Question: I have the following graph:

What I want to do is to increase the font size for X-axis and y-axis label.
To do that I use 'cex.lab' for this line of code:
'''
plot(datax2$tau_bar,datax2$anshit_norm,type="b",lty=4,col=mypalette[1],cex.lab=2.5,cex=1.5,lwd=3,main="",pch=8,font.main=1,xlab="",ylab="",xlim=c(0.01,0.4),ylim=c(0,1))
'''
But somehow the font size didn't change at all?
What's the way to do that?
This is the complete code that generate the figures:
'''
#!/usr/bin/env Rscript
library(RColorBrewer);
library(gregmisc);
dat<-read.table("http://dpaste.com/<PHONE>/plain/", header=F);
some_thres <- 38;
final_plot <- paste("Output.pdf",sep="");
# Renaming Variables
dat<-rename.vars(dat,c("V1","V2","V3","V4","V5","V6","V7","V8","V9","V10","V11"),c("cov","ed","err","tau_bar","true_c","true_t","true","false","ans_c","ans_t","ans_hit"));
cv <- c(35,50,100,200,300);
edis <- c(4,6);
errorp <- c(0,1,2,4);
# For line color
mypalette <- brewer.pal(10,"RdGy")
col_plot <- c(mypalette[2],mypalette[10]);
ltyp <- c(3,4,5,6,7,8)
pcht <- c(0,1,2);
pdf(final_plot,width=30,height=6)
#--------------------------------------------------
# Plotting
#--------------------------------------------------
op <- par(mfrow=c(1,5), xaxs="i", yaxs="i")
for (i in 1:length(cv)) {
for (k in 1:length(edis)){
datax <- subset(dat,cov==cv[i] & err==errorp[1] & ed==edis[k] & tau_bar <= 0.4 ,select = c(ed,true,false,tau_bar,ans_hit))
nofrow <- nrow(datax)
if (nofrow > 0 ) {
title <- paste(cv[i],"lim",sep="");
if(cv[i] == 50 & (edis[k]==0 || edis[k]==4)) next;
false_max <- max(datax$false);
true_max <- max(datax$true);
false_min <- min(datax$false);
true_min <- min(datax$true);
max_y <- max(false_max,true_max);
anshit_norm <- datax$ans_hit/some_thres
fptp_ratio <- (datax$false)/(datax$true + datax$false);
precision <- 1 - fptp_ratio;
datax2 <- cbind(datax,anshit_norm,fptp_ratio,precision);
plot(datax2$tau_bar,datax2$anshit_norm,type="b",lty=4,col=mypalette[1],cex.lab=2.5,cex=1.5,lwd=3,main="",pch=8,font.main=1,xlab="",ylab="",xlim=c(0.01,0.4),ylim=c(0,1))
mtext(title,side=3,line=2.0,cex=2);
mtext(expression(paste(some," threshold")),side=1,line=4,cex=1.5)
}
for (j in 1:length(errorp)){
datax_sub <- subset(dat,cov==cv[i] & err==errorp[j] & ed==edis[k] & tau_bar <= 0.4 ,select = c(ed,true,false,tau_bar,ans_hit))
nofrow_sub <- nrow(datax_sub)
if (nofrow_sub > 0 ) {
if(cv[i] == 50 & (edis[k]==0 || edis[k]==4)) next;
false_max_sub <- max(datax_sub$false);
true_max_sub <- max(datax_sub$true);
false_min_sub <- min(datax_sub$false);
true_min_sub <- min(datax_sub$true);
max_y_sub <- max(false_max_sub,true_max_sub);
anshit_norm_sub <- datax_sub$ans_hit/some_thres
fptp_ratio_sub <- (datax_sub$false)/(datax_sub$true + datax_sub$false);
precision_sub <- 1 - fptp_ratio_sub;
datax2_sub <- cbind(datax_sub,anshit_norm_sub,fptp_ratio_sub,precision_sub);
lines(datax2_sub$tau_bar,datax2_sub$anshit_norm,col=mypalette[j],type="b",cex=1.5,lty=4,pch=8,lwd=3);
lines(datax2_sub$tau_bar,datax2_sub$precision,col=mypalette[j],type="b",cex=1.5,lty=1,pch=1,lwd=3);
}
}
}
}
dev.off();
'''
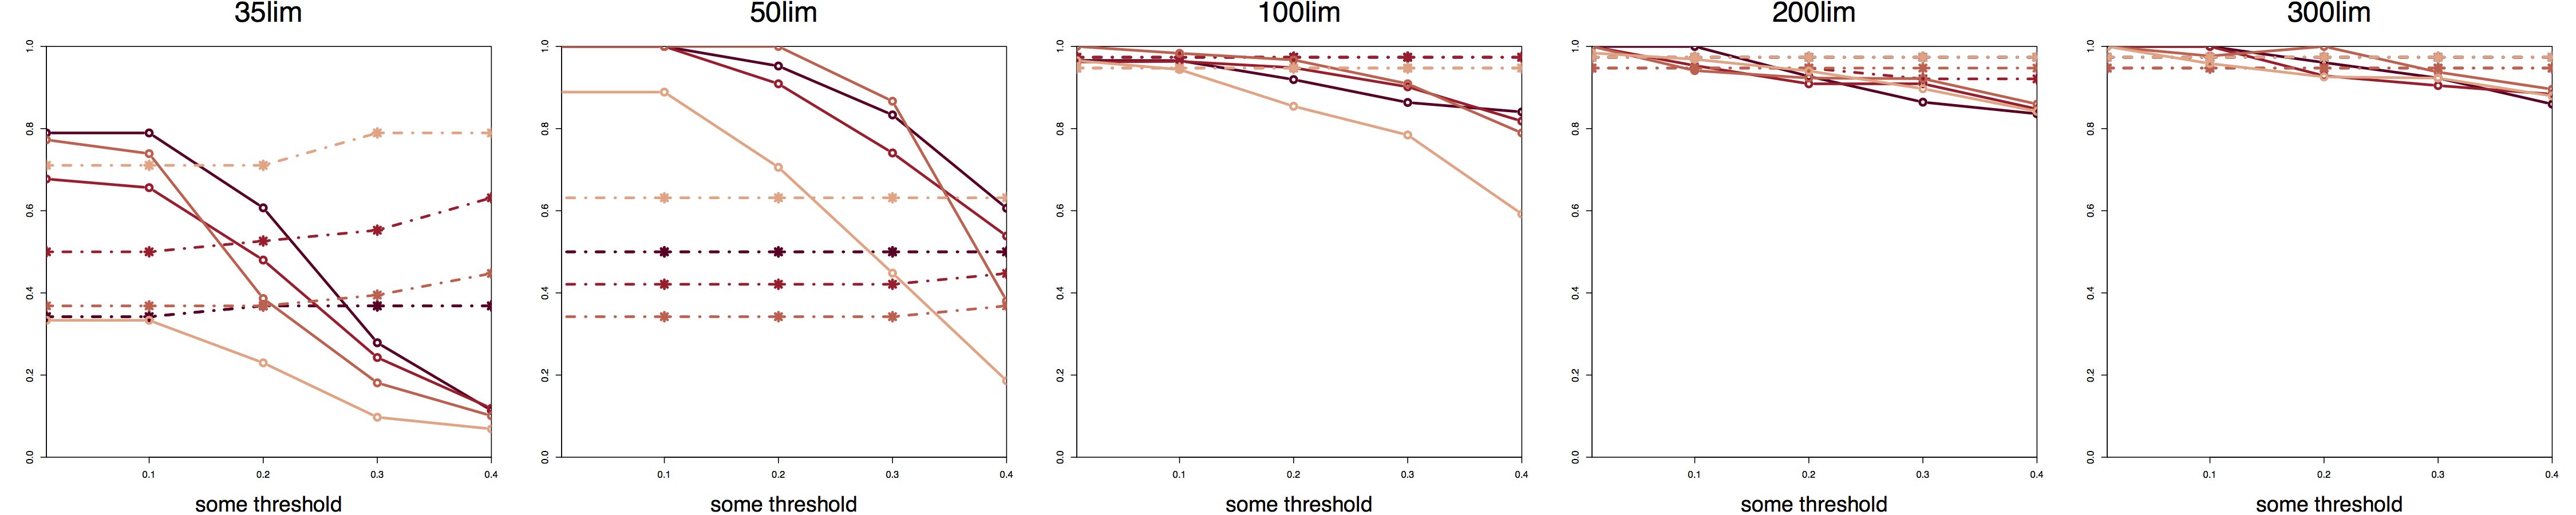
Answer: You have to use 'cex.axis' instead of 'cex.lab'. 'cex.lab' increases the font size of the labels and 'cex.axis' the size of the axis' tick labels.
Try:
'''
plot(1:10, cex.axis=2.5)
'''
For a complete overview about all 'cex.*' have a look at '?par'.